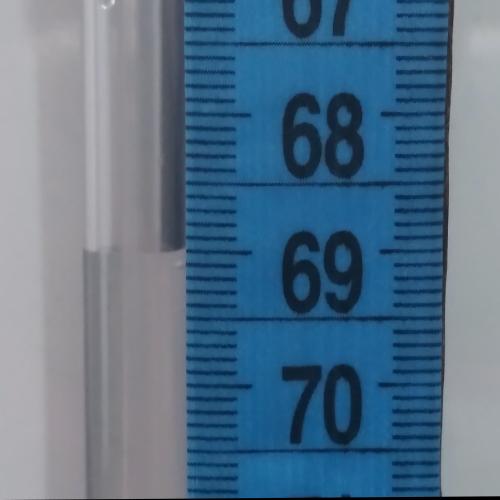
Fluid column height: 69.0 cm